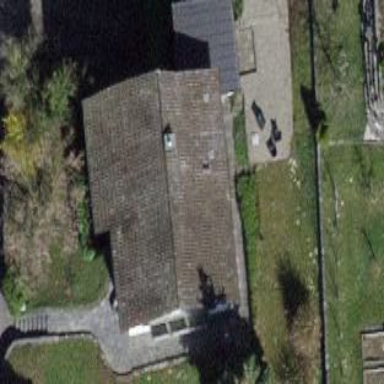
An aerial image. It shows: Building with tile roof.